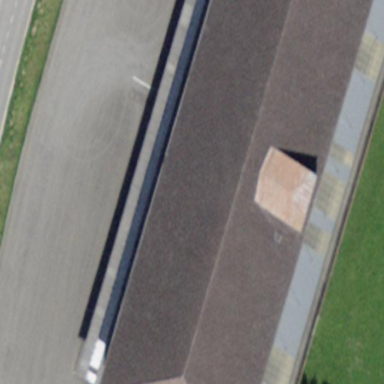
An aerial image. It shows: Warehouse building.